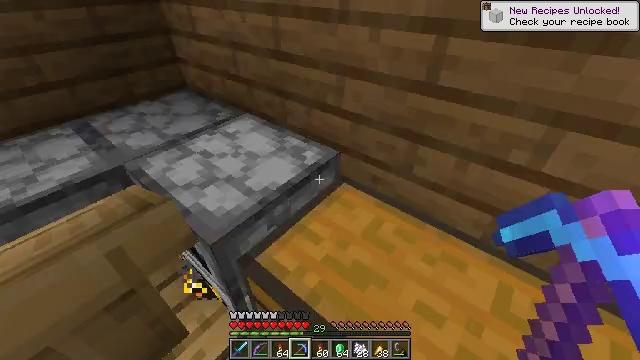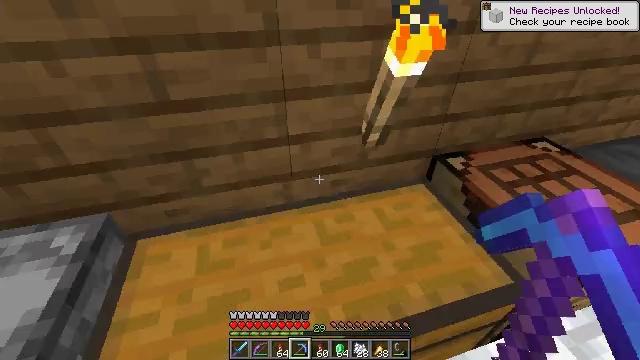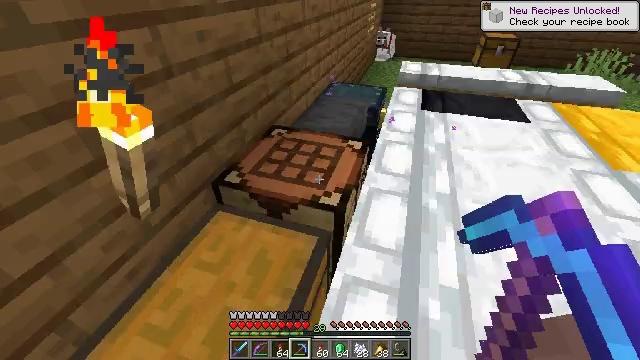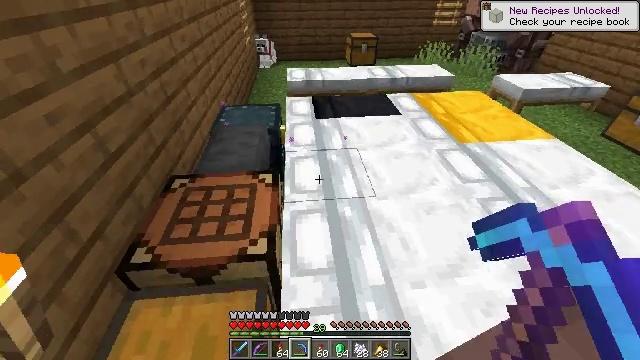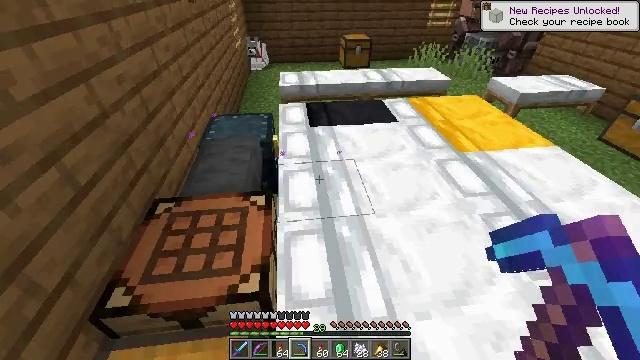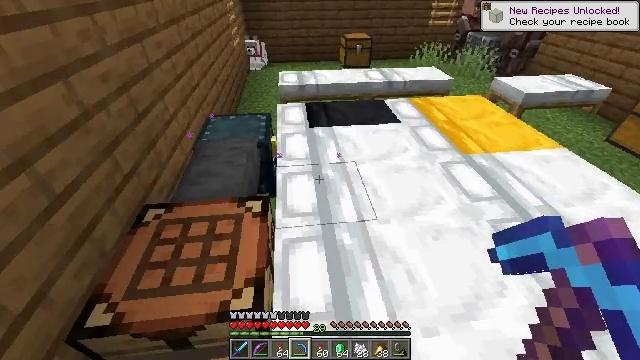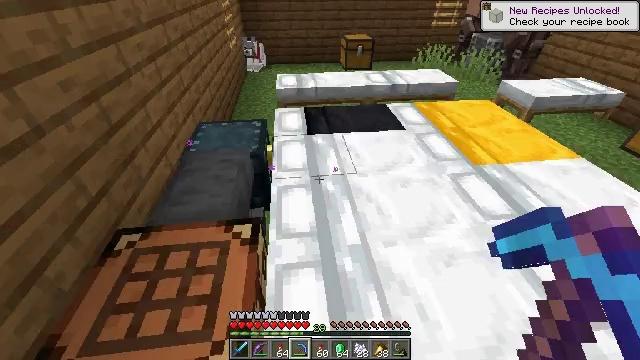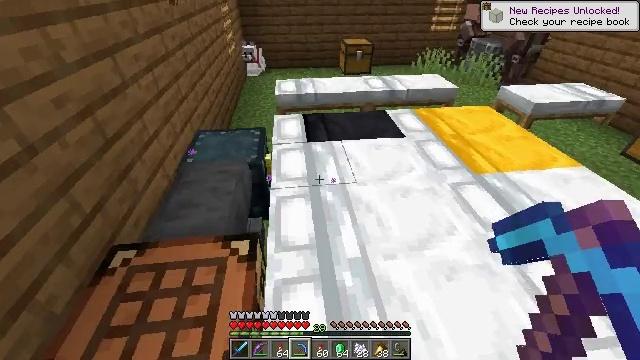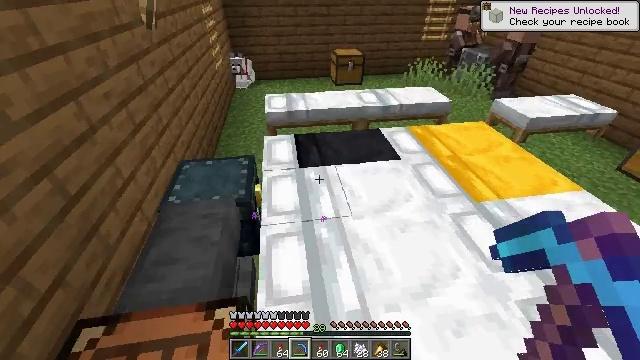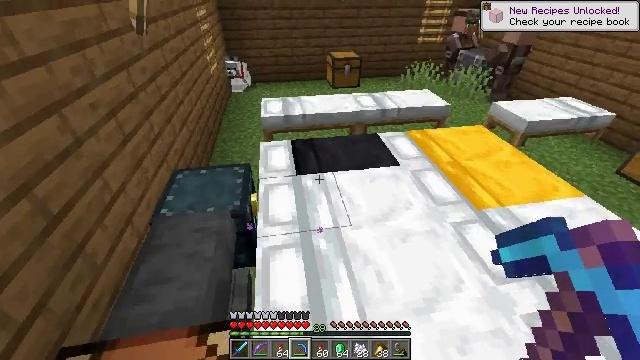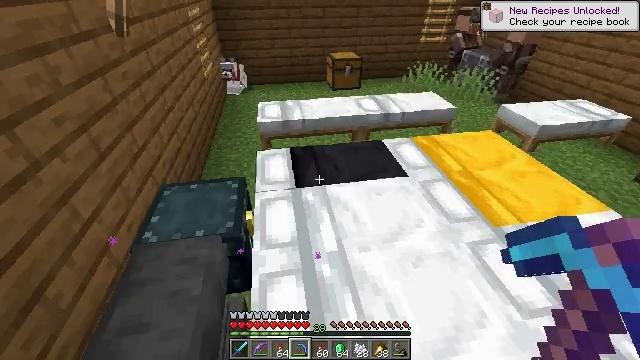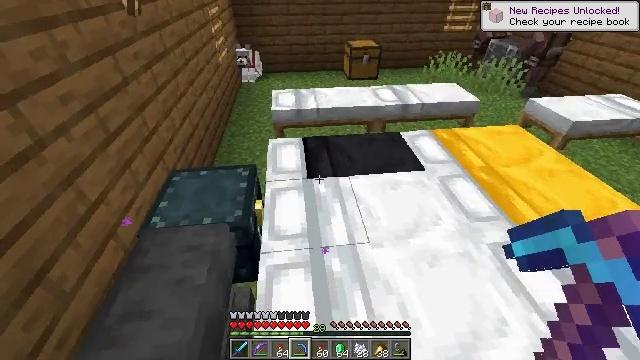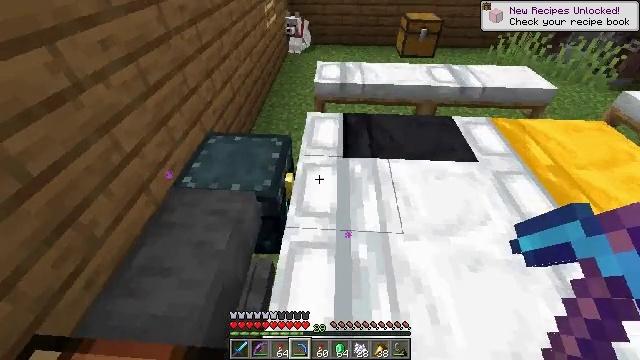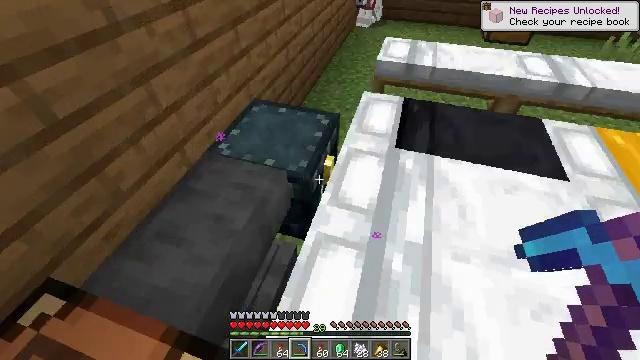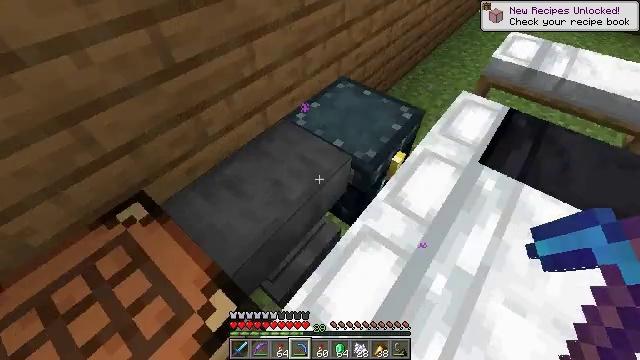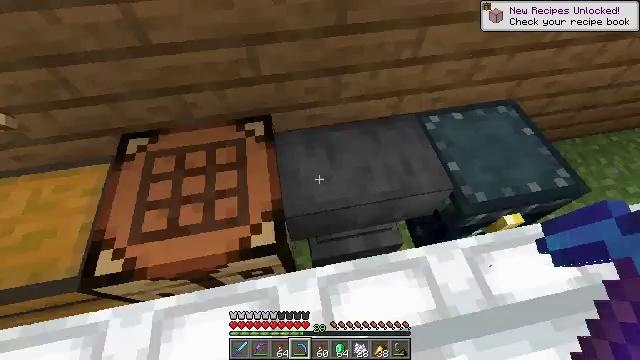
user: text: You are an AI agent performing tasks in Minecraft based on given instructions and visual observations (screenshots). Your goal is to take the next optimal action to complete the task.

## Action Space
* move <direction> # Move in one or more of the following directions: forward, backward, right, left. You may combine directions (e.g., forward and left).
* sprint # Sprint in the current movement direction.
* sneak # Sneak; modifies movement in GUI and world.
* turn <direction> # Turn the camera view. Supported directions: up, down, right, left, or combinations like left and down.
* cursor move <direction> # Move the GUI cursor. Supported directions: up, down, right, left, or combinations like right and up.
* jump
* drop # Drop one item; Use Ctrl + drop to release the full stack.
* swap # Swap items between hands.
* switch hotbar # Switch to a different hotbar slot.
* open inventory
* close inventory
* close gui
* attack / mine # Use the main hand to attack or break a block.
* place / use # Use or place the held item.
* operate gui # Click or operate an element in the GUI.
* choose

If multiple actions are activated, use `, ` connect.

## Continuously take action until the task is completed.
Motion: motion action
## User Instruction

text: Create a glass bottle using three glass blocks.
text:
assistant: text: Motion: turn right, open inventory
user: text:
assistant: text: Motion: move forward, turn right
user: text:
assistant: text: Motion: move forward, turn right
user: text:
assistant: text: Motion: move forward, turn right
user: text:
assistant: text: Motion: move forward
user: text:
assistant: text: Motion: move forward
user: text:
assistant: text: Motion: move forward
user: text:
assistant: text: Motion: move forward, turn right
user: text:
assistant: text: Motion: move forward
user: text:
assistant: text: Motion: move forward
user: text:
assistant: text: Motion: move forward, turn left and down
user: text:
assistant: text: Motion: move forward, turn left and down
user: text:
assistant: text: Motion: move forward, turn left and down
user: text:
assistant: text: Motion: turn left and down
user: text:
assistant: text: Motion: turn left and down
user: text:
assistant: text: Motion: turn left and up
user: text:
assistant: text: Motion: turn left and up
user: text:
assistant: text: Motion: move left, turn left and up
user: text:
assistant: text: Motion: move left
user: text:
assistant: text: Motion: move left, turn left and up, use / place
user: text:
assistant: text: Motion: use / place
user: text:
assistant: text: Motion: turn right and up, use / place
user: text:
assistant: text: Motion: turn right and up, use / place
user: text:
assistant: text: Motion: turn right
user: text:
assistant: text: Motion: no_op
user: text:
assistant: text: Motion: no_op
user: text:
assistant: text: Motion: cursor move right
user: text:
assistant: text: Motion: no_op
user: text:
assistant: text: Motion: no_op
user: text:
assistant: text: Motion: no_op